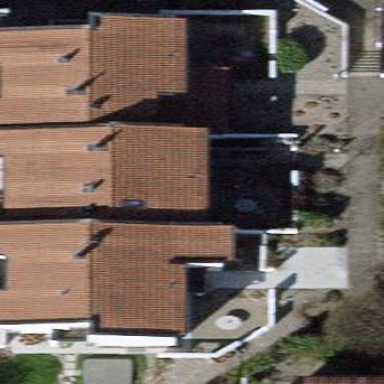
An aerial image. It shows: Terrace building.